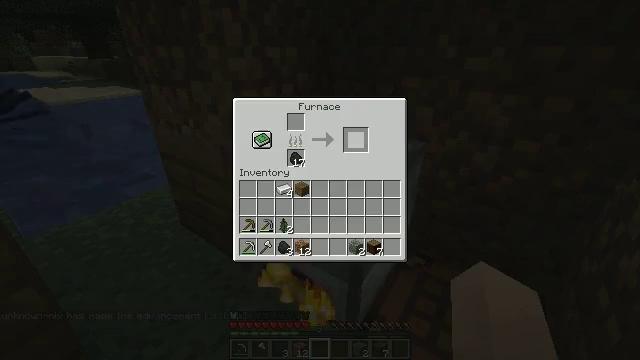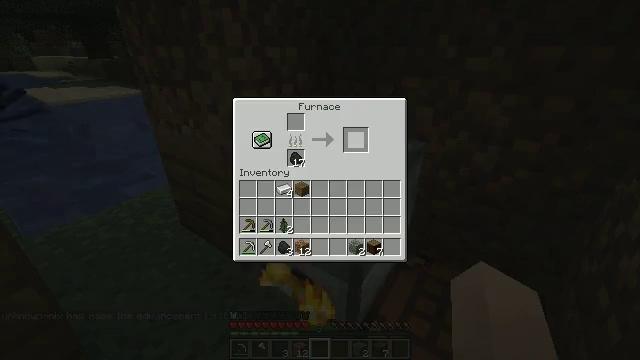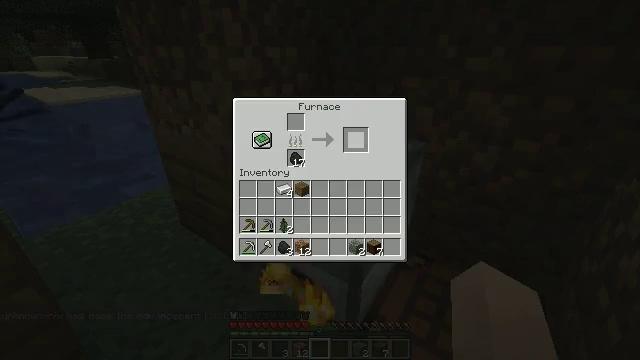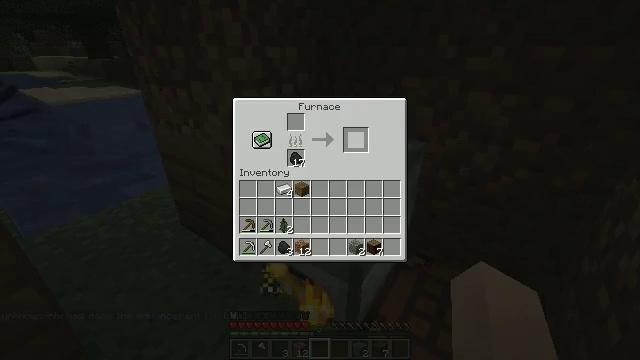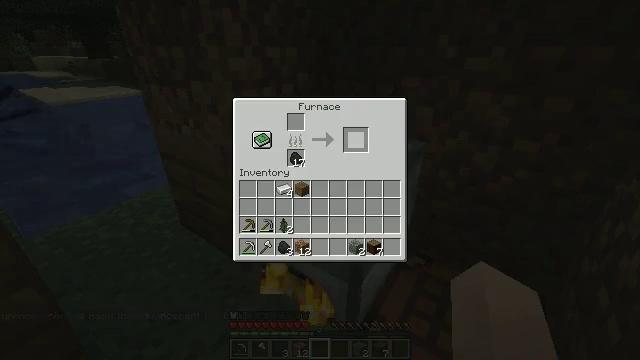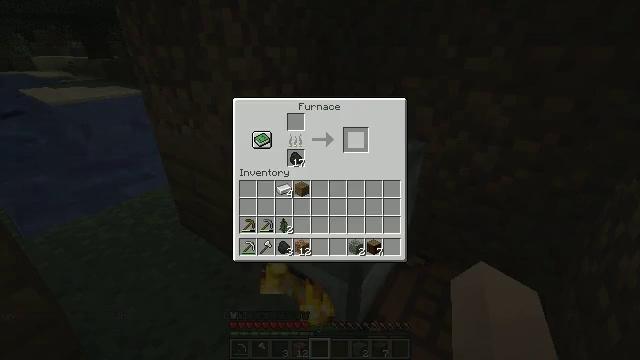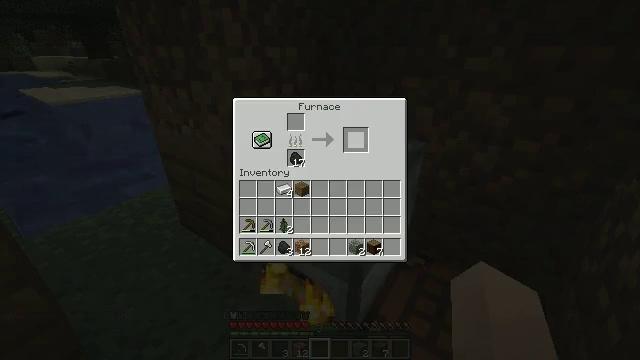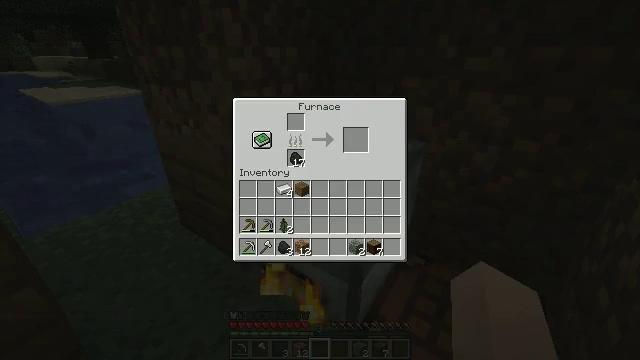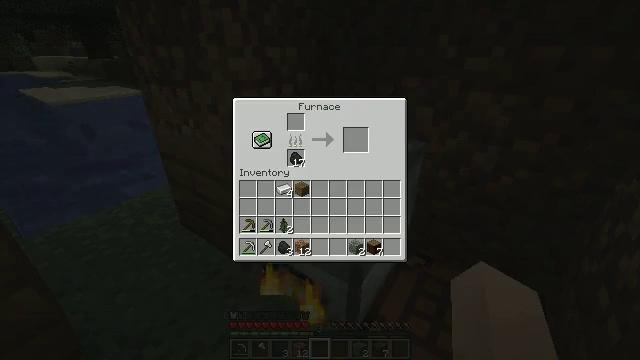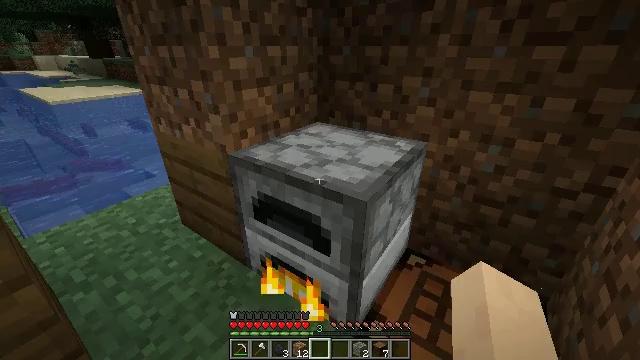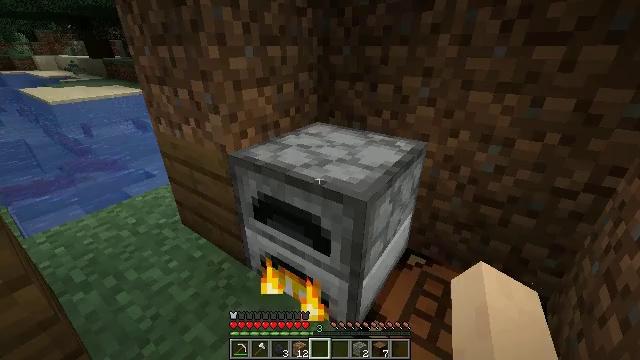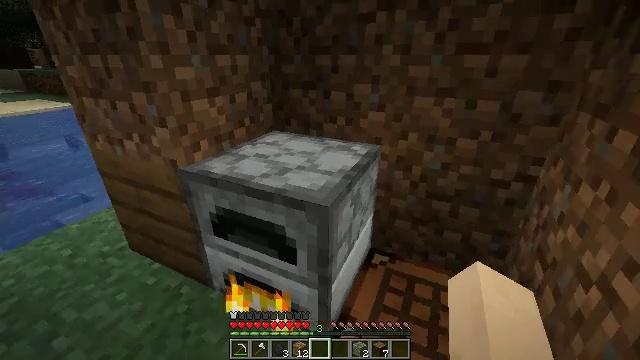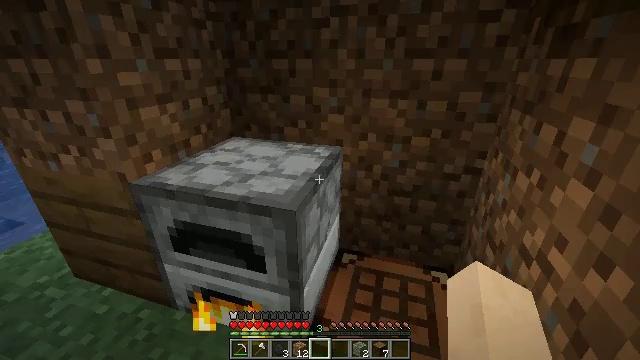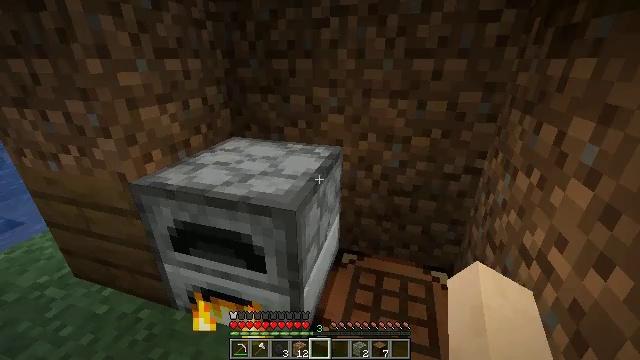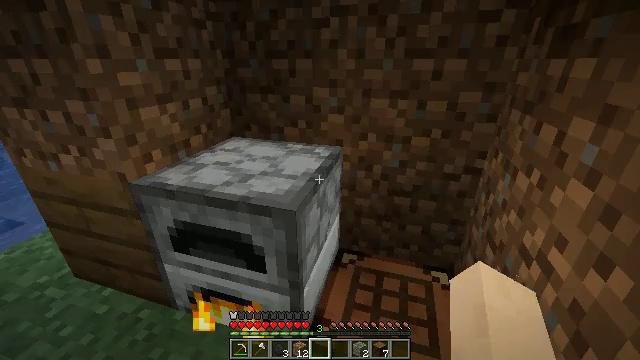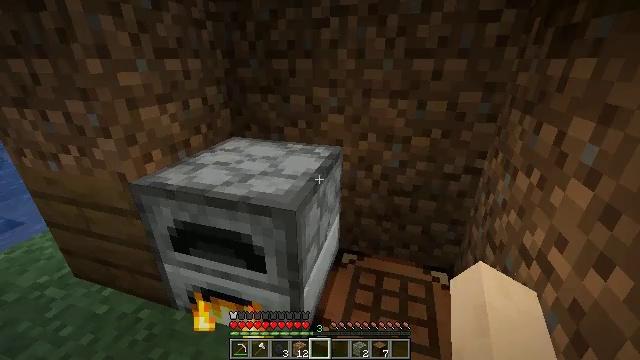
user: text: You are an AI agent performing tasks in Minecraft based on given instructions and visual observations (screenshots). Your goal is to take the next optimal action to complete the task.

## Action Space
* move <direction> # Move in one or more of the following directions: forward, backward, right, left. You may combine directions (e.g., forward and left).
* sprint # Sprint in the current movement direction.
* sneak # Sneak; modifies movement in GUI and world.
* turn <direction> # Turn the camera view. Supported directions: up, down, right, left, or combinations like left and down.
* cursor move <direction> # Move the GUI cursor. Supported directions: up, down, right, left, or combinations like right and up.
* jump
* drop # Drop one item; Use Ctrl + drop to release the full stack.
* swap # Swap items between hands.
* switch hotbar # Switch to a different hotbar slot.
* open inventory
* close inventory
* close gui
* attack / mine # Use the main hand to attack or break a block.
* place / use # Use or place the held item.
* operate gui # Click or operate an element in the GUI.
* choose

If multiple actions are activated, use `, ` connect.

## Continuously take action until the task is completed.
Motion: motion action
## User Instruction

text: Hunt fish.
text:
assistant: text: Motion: sneak, open gui
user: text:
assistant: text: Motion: sneak
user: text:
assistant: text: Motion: no_op
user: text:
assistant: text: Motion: no_op
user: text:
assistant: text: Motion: no_op
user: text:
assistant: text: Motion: cursor move down
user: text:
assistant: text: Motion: cursor move left and down
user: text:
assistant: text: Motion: cursor move left and down
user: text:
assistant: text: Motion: no_op
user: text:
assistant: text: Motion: close gui
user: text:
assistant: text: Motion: turn right and up, open inventory
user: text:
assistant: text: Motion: turn right
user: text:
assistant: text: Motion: no_op
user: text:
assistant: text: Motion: no_op
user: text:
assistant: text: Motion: no_op
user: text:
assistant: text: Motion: no_op
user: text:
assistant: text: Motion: turn right and down
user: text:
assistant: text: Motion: turn right and down
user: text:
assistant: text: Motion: turn right and down
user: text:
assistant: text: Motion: turn right and down
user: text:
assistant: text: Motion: no_op
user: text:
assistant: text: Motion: no_op
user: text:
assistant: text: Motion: no_op
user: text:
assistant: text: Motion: no_op
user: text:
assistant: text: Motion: no_op
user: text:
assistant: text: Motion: no_op
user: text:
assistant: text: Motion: no_op
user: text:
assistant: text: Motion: no_op
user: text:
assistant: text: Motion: no_op
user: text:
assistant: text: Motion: no_op